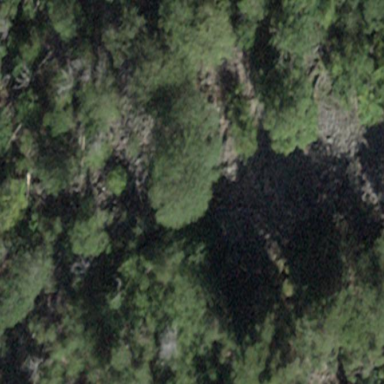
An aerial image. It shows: Natural scree.